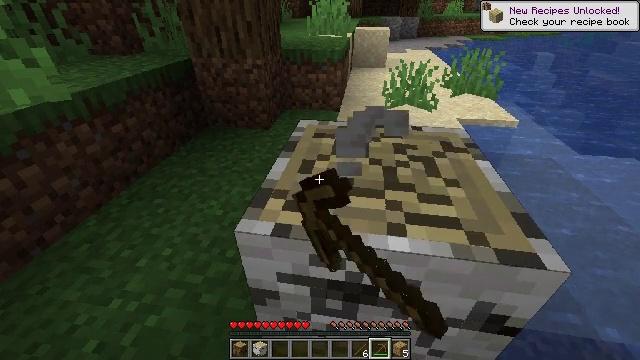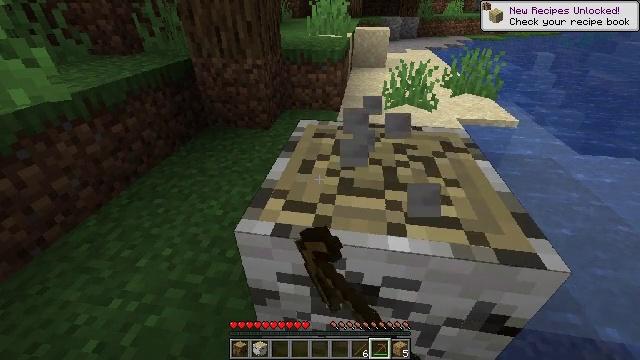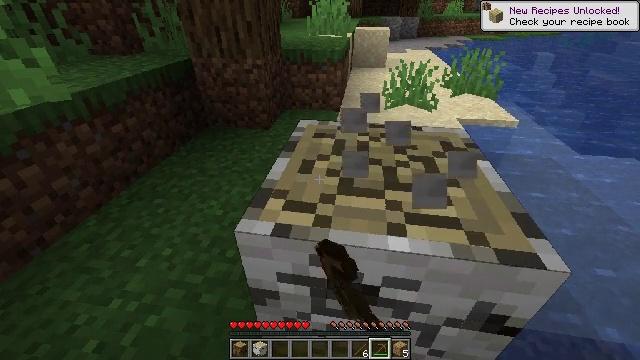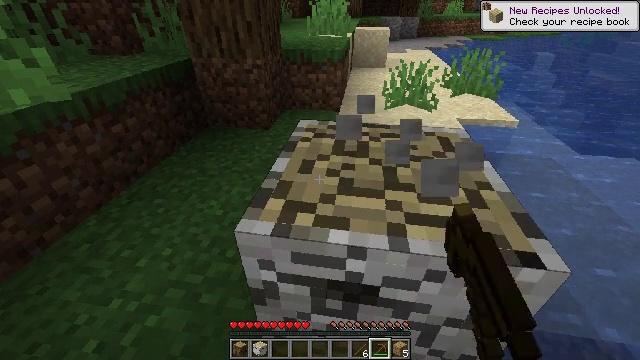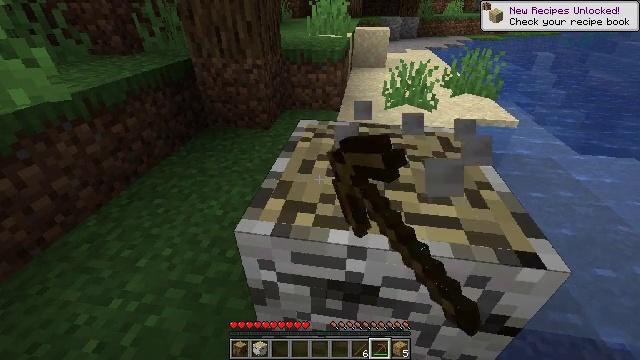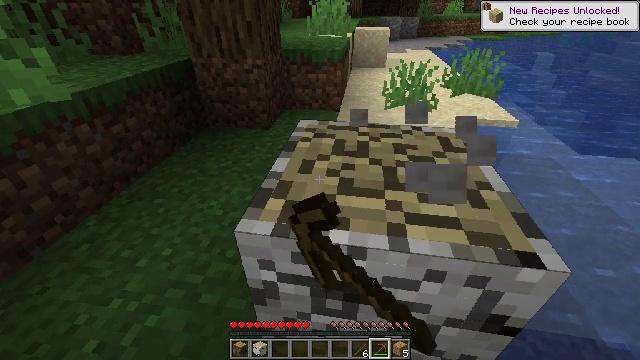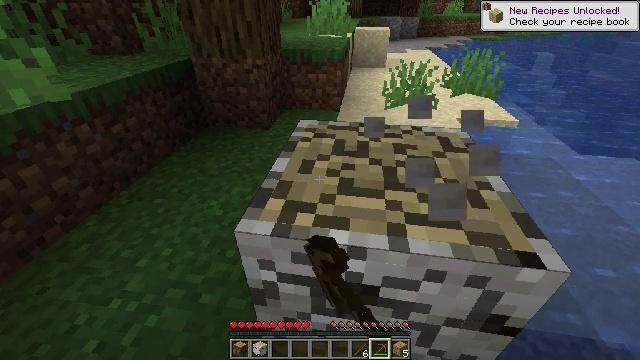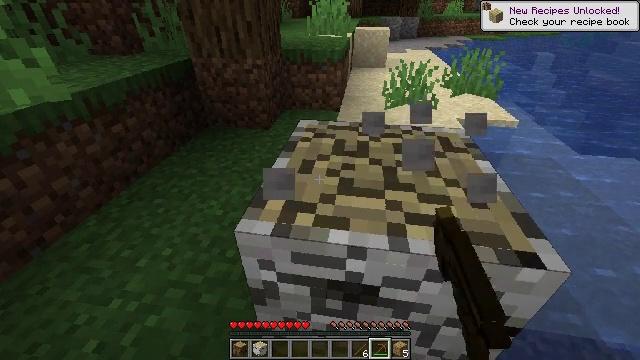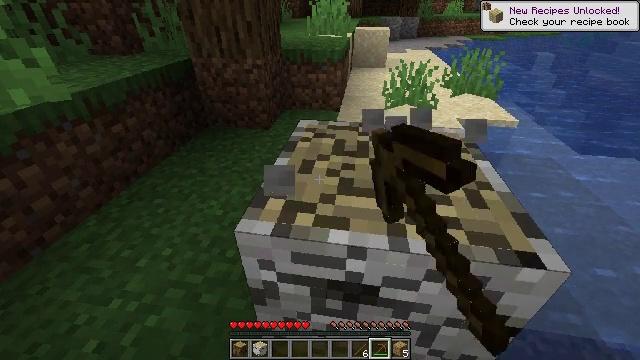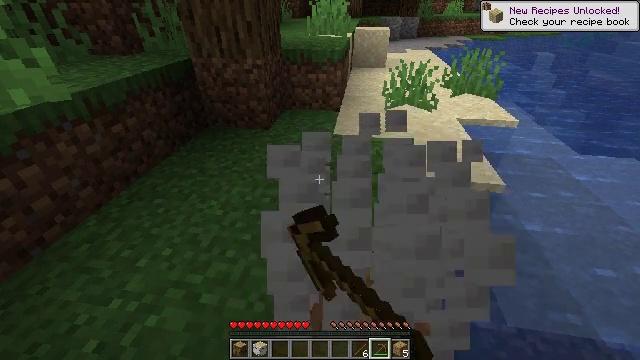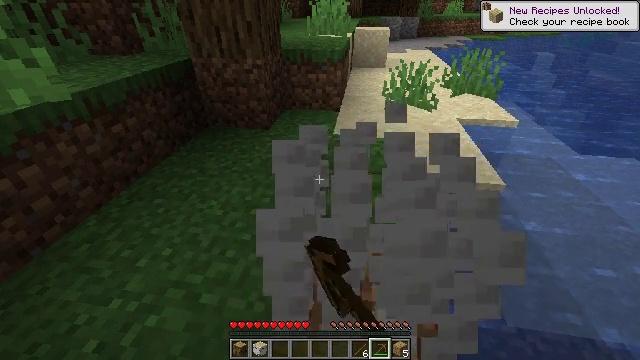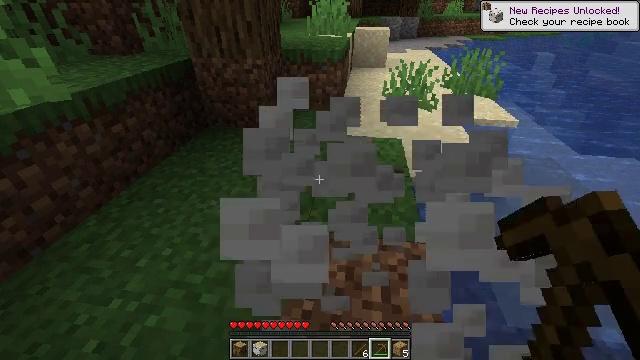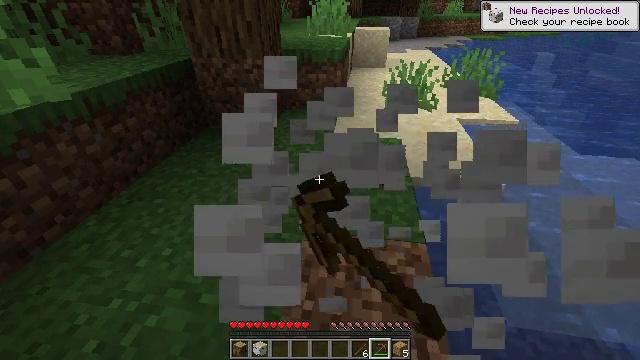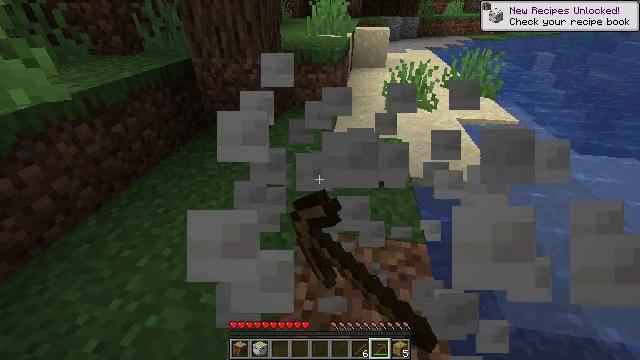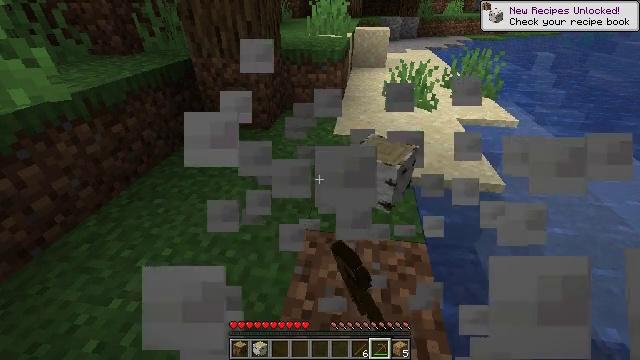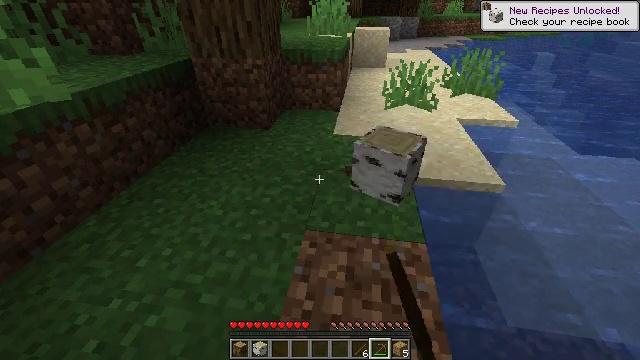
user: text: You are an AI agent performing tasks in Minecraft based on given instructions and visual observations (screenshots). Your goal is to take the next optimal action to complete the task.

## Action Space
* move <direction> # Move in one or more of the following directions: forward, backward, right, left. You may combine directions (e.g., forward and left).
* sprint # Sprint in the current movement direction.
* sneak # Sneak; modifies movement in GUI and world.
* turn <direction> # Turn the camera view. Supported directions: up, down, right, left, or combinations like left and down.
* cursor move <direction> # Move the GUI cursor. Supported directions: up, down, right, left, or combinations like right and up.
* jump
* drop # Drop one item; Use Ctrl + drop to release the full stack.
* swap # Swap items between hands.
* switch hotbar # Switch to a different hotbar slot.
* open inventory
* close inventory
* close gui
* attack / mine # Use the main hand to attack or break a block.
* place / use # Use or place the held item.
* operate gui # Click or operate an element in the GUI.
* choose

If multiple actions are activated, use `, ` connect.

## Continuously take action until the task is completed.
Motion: motion action
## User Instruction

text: Gather birch log for crafting.
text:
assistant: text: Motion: attack / mine
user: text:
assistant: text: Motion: attack / mine
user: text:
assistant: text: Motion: attack / mine
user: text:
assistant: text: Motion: attack / mine
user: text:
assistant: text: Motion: attack / mine
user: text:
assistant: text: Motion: attack / mine
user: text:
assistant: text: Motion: attack / mine
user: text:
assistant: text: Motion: attack / mine
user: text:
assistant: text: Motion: attack / mine
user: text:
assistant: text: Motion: attack / mine
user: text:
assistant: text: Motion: attack / mine
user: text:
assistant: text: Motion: attack / mine
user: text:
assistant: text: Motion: attack / mine
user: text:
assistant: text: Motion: attack / mine
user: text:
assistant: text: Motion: attack / mine
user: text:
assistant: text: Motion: attack / mine
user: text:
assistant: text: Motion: move forward, attack / mine
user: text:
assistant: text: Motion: move forward
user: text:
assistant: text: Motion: move forward, turn up
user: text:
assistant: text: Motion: move forward, turn right and up
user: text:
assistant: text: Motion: turn right and up
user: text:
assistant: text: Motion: turn right and up
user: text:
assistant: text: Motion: turn right and up
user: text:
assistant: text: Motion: turn right and up
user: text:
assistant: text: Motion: turn right and up
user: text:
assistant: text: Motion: turn up
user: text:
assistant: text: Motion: turn up
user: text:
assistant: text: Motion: turn up
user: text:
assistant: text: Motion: turn up
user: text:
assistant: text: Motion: turn up